Question: i have the following 'modifuser'views, i have set the disabled input to hold 'id' value,
'''
<?php echo form_open('user/updateuser');
?>
<legend>Update User</legend>
<div class="form-group">
<label for="id">ID</label>
<input name="id" type="disabled" class="form-control" id="id" placeholder="Input id" value=<?php echo $id;?> disabled>
<?php echo form_error('id'); ?>
</div>
<div class="form-group">
<label for="username">Username</label>
<input name="username" type="input" class="form-control" id="id" placeholder="Input Username" value=<?php echo $username;?>>
<?php echo form_error('username'); ?>
</div>
<div class="form-group">
<label for="password">Old Password:</label>
<input name="old_password" type="password" class="form-control" id="password" placeholder="Input Old Password"" value =<?php set_value('old_password'); ?>>
<?php echo form_error('old_password')?>
</div>
<div class="form-group">
<label for="password">New Password:</label>
<input name="password" type="password" class="form-control" id="password" placeholder="Input Password" ">
<?php echo form_error('password')?>
</div>
<div class="form-group">
<label for="password">New Password Confirmation:</label>
<input name="password_conf" type="password" class="form-control" id="password" placeholder="Input Password Confirmation">
<?php echo form_error('password_conf')?>
</div>
<div class="form-group">
<label for="email">Email address</label>
<input name="email" type="email" class="form-control" id="exampleInputEmail1" placeholder="Enter email" value="<?php echo $email; ?>">
<?php echo form_error('email')?>
</div>
<div class="form-group" align="center">
<button type="submit" class="btn btn-success">Submit</button> <button type="reset" class="btn btn-danger">Clear</button>
</div>
</div>
</div>
<?php
echo form_close();
?>
'''
then, here is the 'user/updateuser' controller
'''
function index()
{
//This method will have the credentials validation
$this->form_validation->set_error_delimiters('<div class="alert alert-danger" role="alert">', '</div>');
$this->form_validation->set_rules('username', 'Username', 'trim|required|xss_clean');
$this->form_validation->set_rules('old_password', 'Old Password', 'trim|required|xss_clean|callback_check_password');
$this->form_validation->set_rules('password', 'Password', 'trim|required|xss_clean|matches[password_conf]');
$this->form_validation->set_rules('password_conf', 'Password Confirmation', 'trim|required|xss_clean');
$this->form_validation->set_rules('email', 'Email', 'trim|required|xss_clean');
if($this->isloggedin('logged_in'))
{
if($this->form_validation->run() == FALSE)
{
$data = array(
'sess_username' => $this->isloggedin('logged_in'),
'id' => $this->input->post('id'),
'username' => $this->input->post('username'),
'email' => $this->input->post('email')
);
$this->load->view('header');
$this->load->view('main/menu_super_admin',$data);
$this->load->view('user/modifuser');
$this->load->view('footer');
}
else
{
$query = $this->m_user->updateuser($this->input->post('id'),$this->input->post('username'),md5($this->input->post('password')),$this->input->post('email'));
if($query)
{
echo "<script>window.onload = function() { return alert(" Update User Success ! "); }</script>";
}
else
{
return false;
}
redirect('user/user', 'refresh');
}
}
else
{
redirect('login', 'refresh');
}
'''
when i open the form, it went great, then i try to submit the form without filling anything (just the ID automatically inputed),
then, the 'id' disabled input changes into normal textbox like the following picture
how can i make the disabled still disabled after form_validation ? make the value still in the disabled input ? as you can see in the picture, the value which is '5' change into 'disabled' and 'you can type here'
update :
the following code not work
'''
<input name="id" type="text" class="form-control" id="id" placeholder="Input id" value=<?php echo $id;?> disabled>
'''
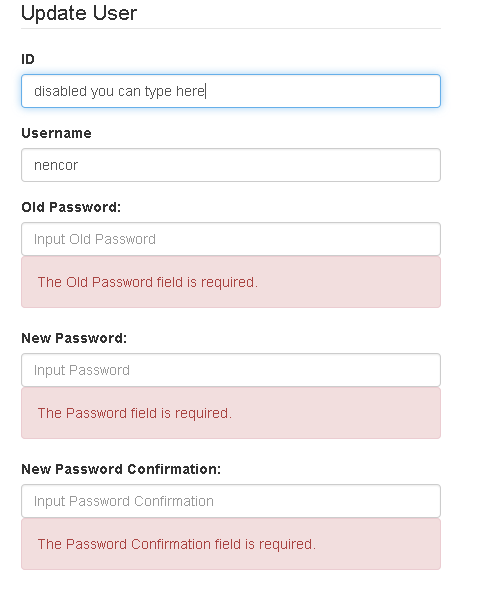
Answer: You have a typo, there are quotes missing for the value:
'''
<input name="id" type="text" class="form-control" id="id" placeholder="Input id" value="<?php echo $id;?>" disabled>
'''